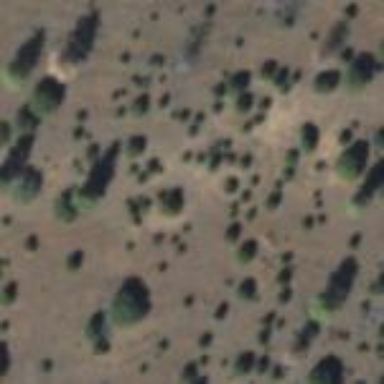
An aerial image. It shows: Patch of scrub vegetation.